Interaction volume radius: 5 \u00c5
Interaction volume height: 15 \u00c5
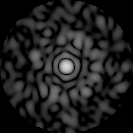
Disorder parameter: 0.8775